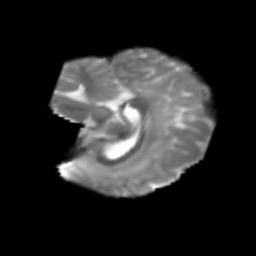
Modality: T2w
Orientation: sagittal
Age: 6
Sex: female
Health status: healthy